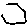
Label: hexagon